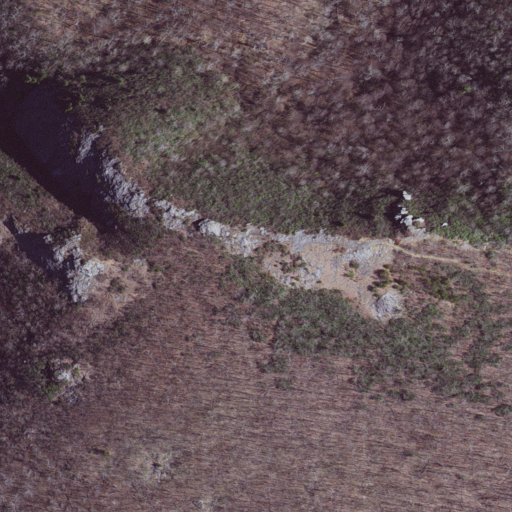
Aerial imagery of mountain in Virginia named Buffalo Mountain containing deciduous forest, shrub, and mixed forest